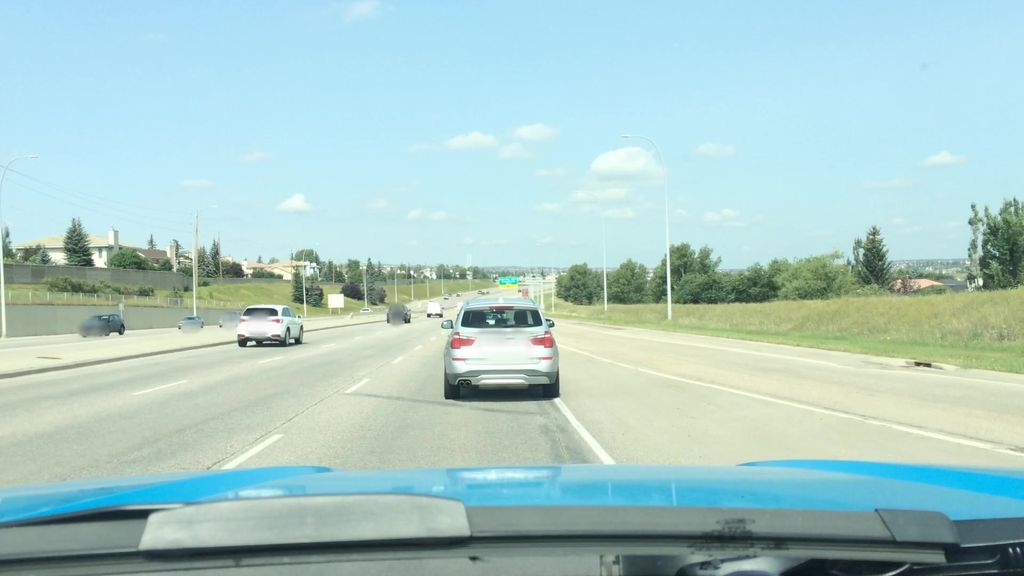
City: calgary